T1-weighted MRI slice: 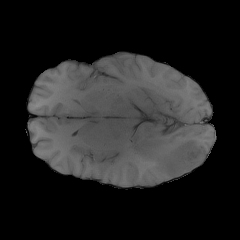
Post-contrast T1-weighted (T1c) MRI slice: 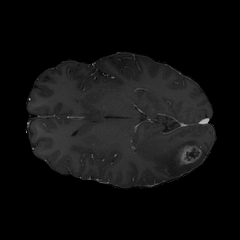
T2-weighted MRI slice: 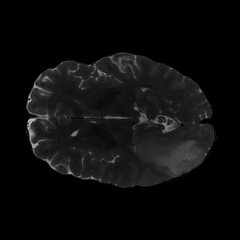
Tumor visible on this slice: yes